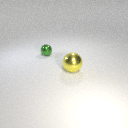
large yellow metal sphere to the right of small green metal sphere